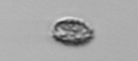
Label: Pseudochattonella_farcimen